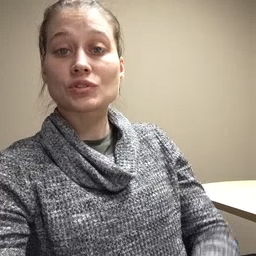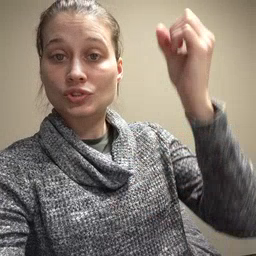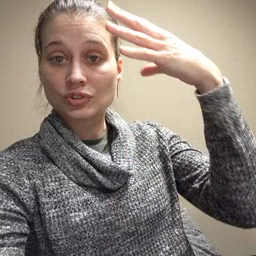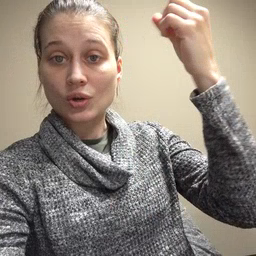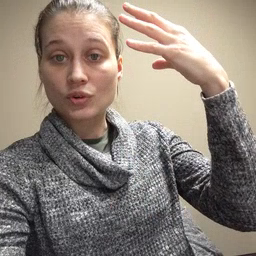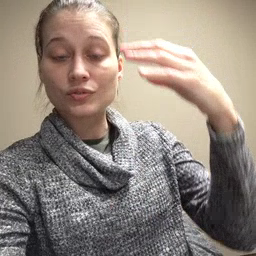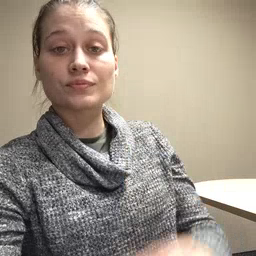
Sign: shower